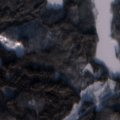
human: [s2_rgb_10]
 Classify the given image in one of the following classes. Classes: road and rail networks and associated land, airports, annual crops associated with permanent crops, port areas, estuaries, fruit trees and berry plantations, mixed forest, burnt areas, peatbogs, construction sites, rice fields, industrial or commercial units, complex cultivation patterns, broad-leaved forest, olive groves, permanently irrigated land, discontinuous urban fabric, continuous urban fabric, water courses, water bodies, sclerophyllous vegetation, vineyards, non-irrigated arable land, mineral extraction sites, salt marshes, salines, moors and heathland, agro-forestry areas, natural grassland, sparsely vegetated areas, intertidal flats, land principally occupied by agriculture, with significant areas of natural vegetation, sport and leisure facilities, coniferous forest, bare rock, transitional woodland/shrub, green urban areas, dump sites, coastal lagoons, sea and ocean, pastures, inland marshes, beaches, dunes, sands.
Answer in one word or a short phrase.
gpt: coniferous forest, mixed forest, transitional woodland/shrub